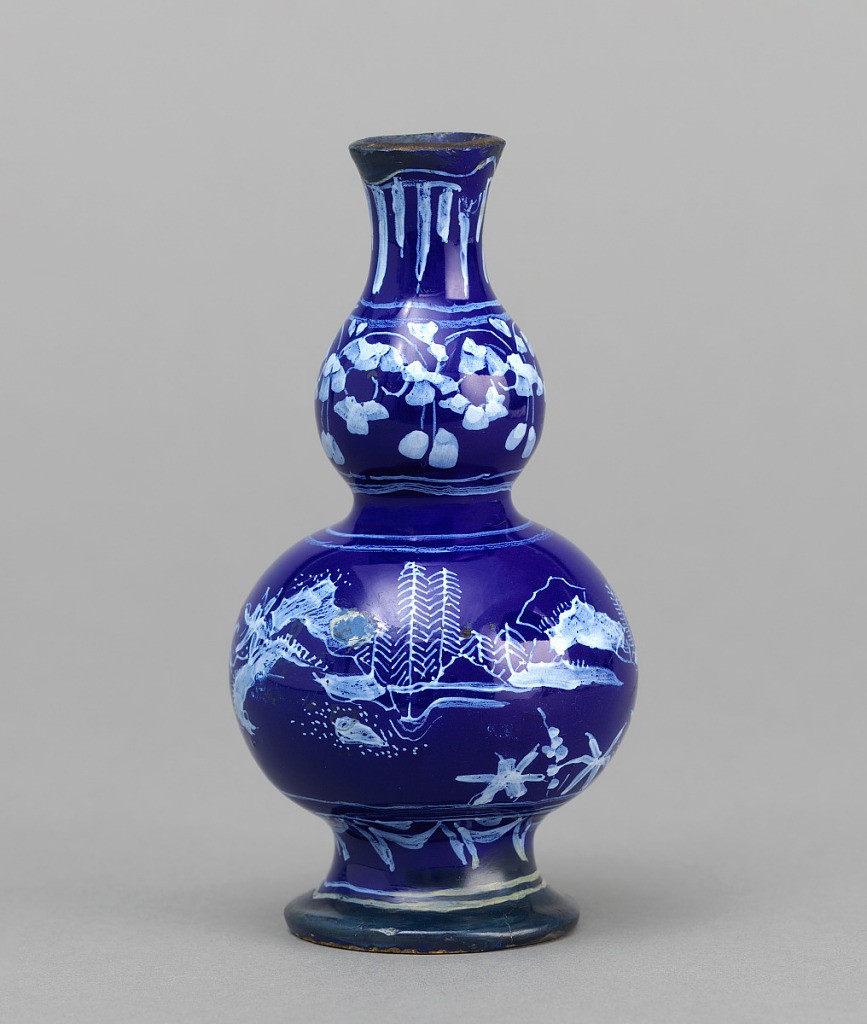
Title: Gourd Vase
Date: mid-18th century
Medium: Tin-glazed earthenware with cobalt decoration
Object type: vase
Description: Gourd-shaped vase of dark buff clay, decorated in the "bleu-persan" style, with very loose white decoration on a cobalt glue ground. Sponging at top.